Question: I'm doing opencv with leap motion. when I try to create a window with black screen but the window freezes and not respond. anyone have this problem? this is my code.
'''
Mat PaintShow( 480,640,CV_8UC3);
int main(int argc, char* argv[])
{
rectangle( PaintShow,Point( 0, 0),Point( 2000, 2000),Scalar( 0, 0, 0 ),-1,8 );
// Create a sample listener and controller
SampleListener listener;
Leap::Controller controller;
.
.
.
}
'''
the following is the leap motion method which update every few ms. so I put imshow here
'''
void SampleListener::onFrame(const Leap::Controller& controller)
{
const Leap::Frame frame = controller.frame();
imshow("PaintShow",PaintShow);
.
.
.
}
'''

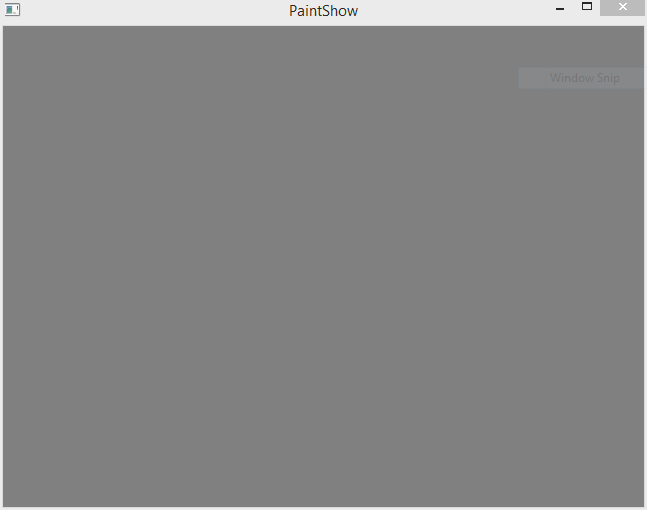
Answer: you need to call waitKey(some_millis); somewhere after imshow(), else your window won't get updated.